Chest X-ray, PA view. Patient: 40 years old, sex M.
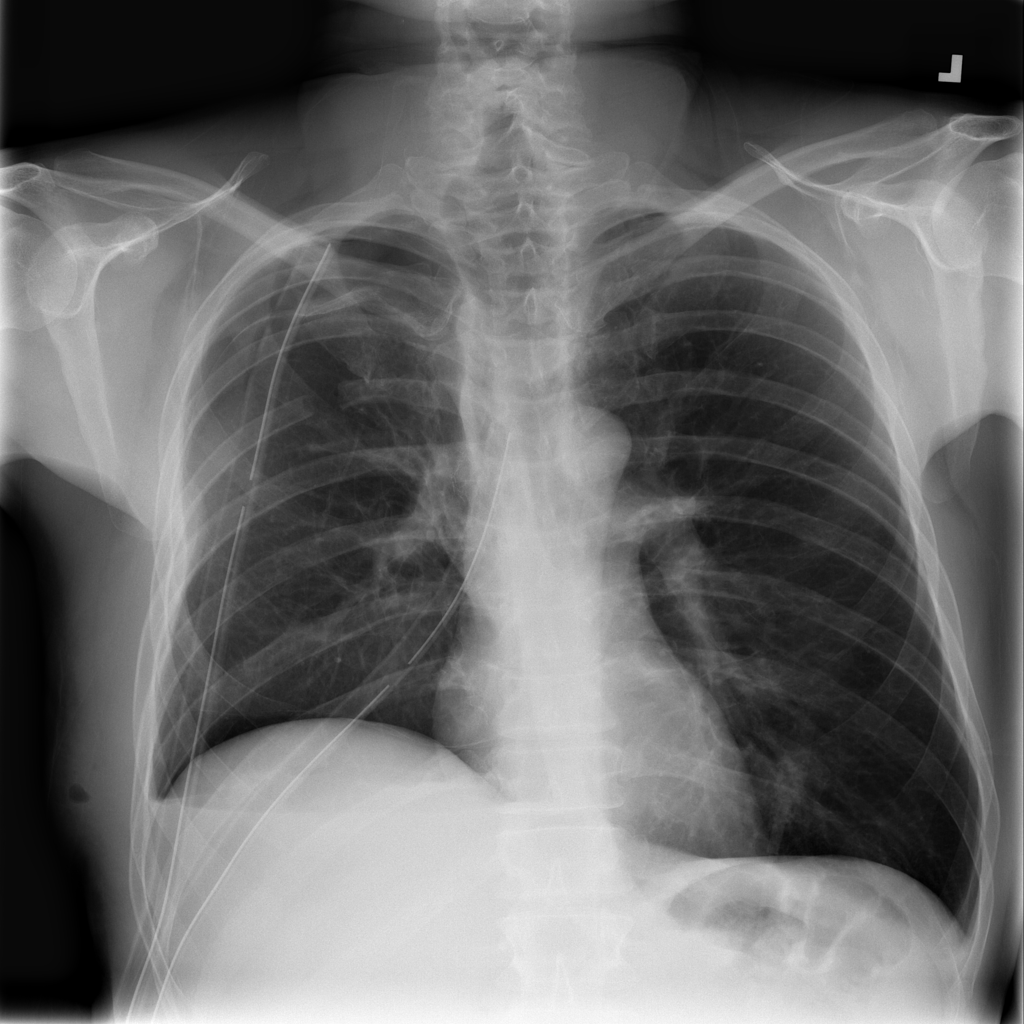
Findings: Pneumothorax